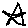
Label: star